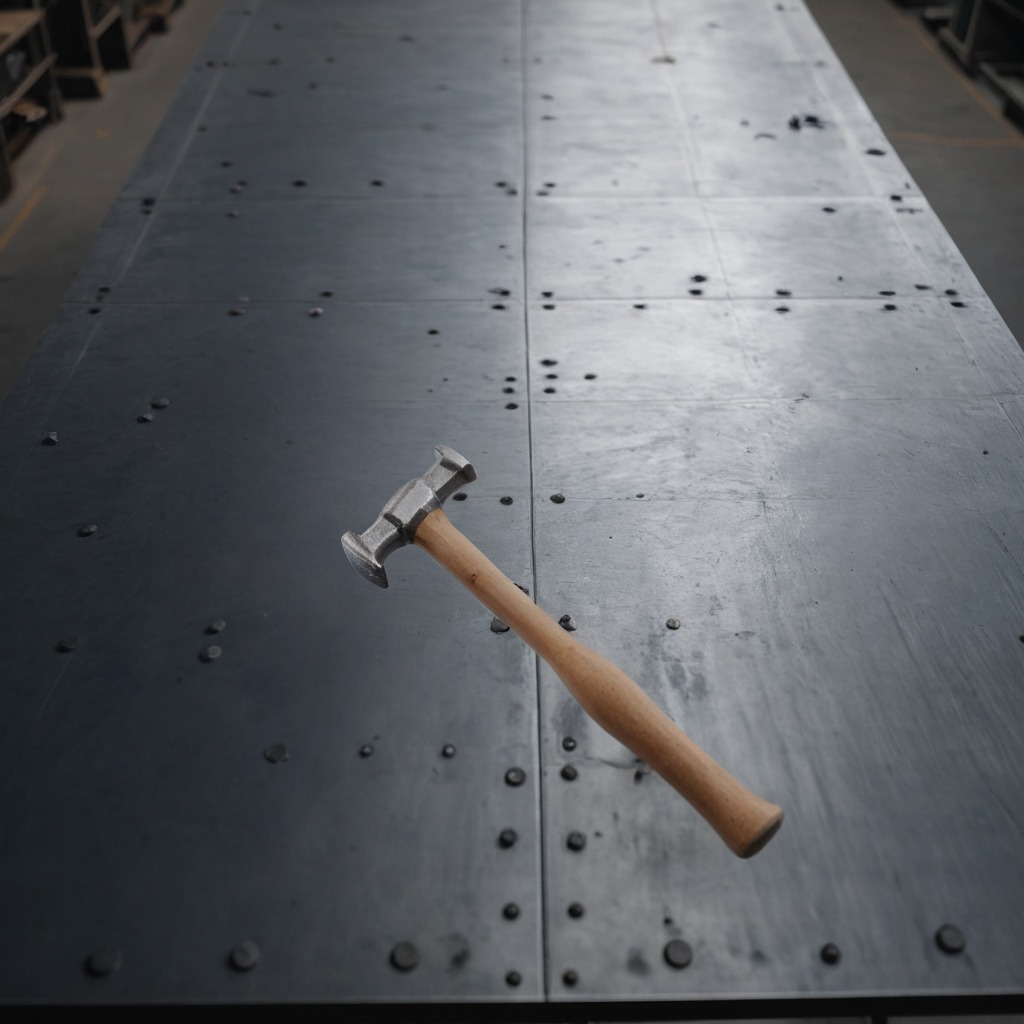
A hammer is lying on a cold steel table in a mining workshop.